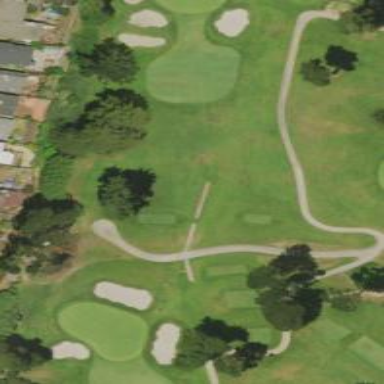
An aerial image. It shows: Path for both road and golf.